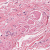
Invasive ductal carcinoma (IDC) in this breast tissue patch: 0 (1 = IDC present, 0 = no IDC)